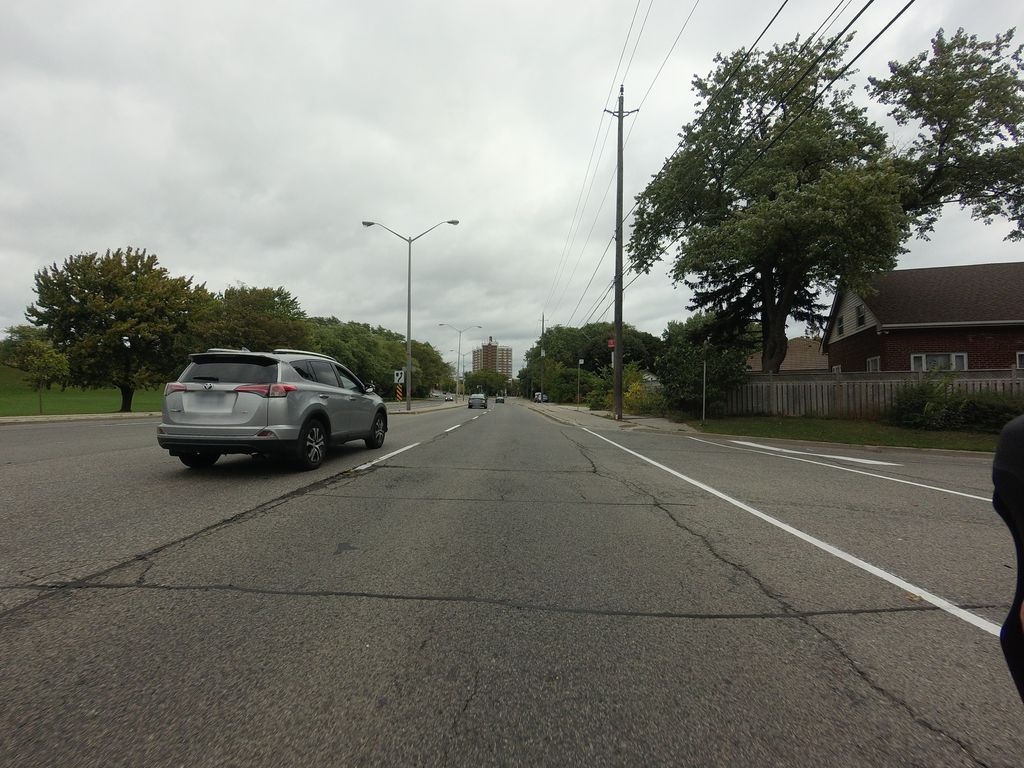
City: toronto